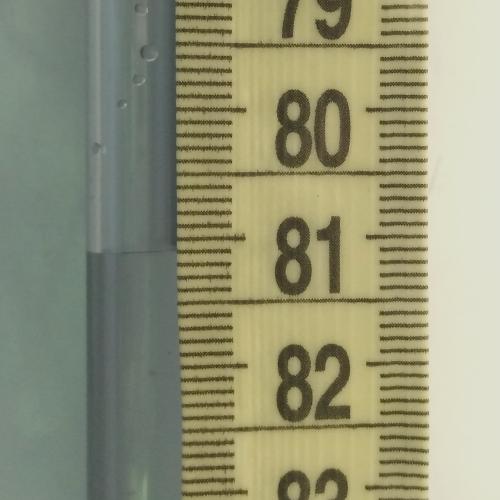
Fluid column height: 81.1 cm